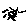
Label: sun